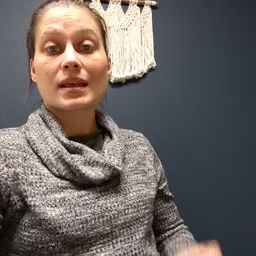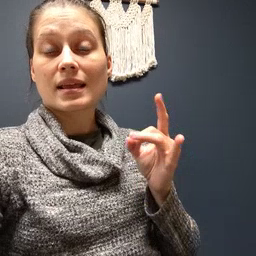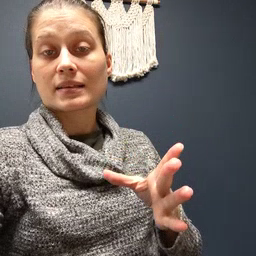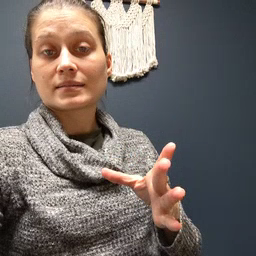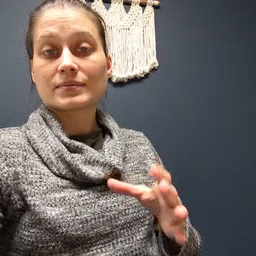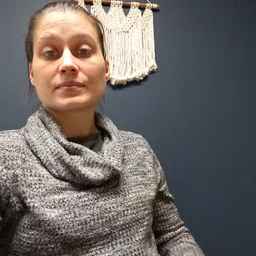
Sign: hate